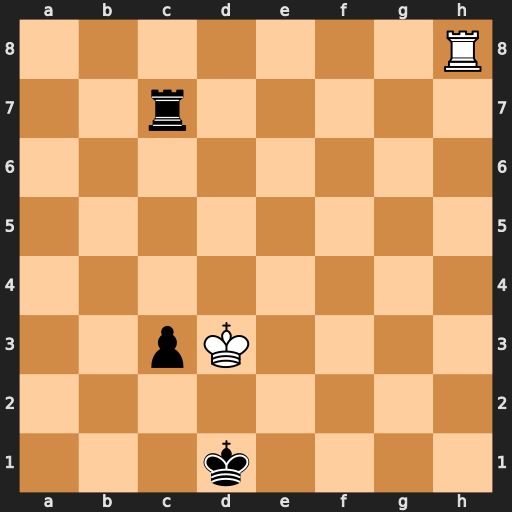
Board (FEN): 7R/2r5/8/8/8/2pK4/8/3k4
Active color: w
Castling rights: -
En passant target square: -
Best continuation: Rh1#